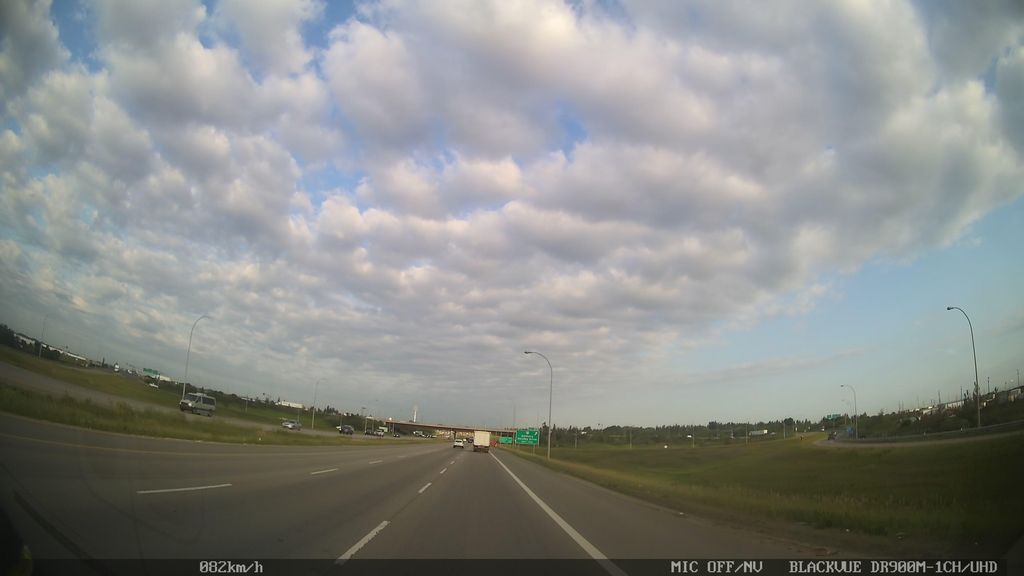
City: edmonton